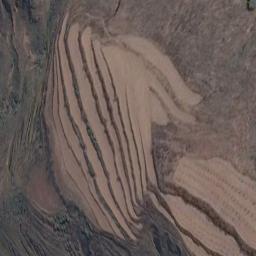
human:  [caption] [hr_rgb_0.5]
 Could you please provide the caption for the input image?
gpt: There is a straight path between the terraces .

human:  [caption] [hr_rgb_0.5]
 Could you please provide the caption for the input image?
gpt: A large layer of brown and green mixed terraces .

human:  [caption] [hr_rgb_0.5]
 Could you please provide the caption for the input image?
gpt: The green plants are on the terrace .

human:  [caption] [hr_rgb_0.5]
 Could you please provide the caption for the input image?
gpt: The bare terrace is next to some trees .

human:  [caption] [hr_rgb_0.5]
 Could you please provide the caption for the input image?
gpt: There are some yellow terraces and green ones .